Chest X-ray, AP view. Patient: 32 years old, sex F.
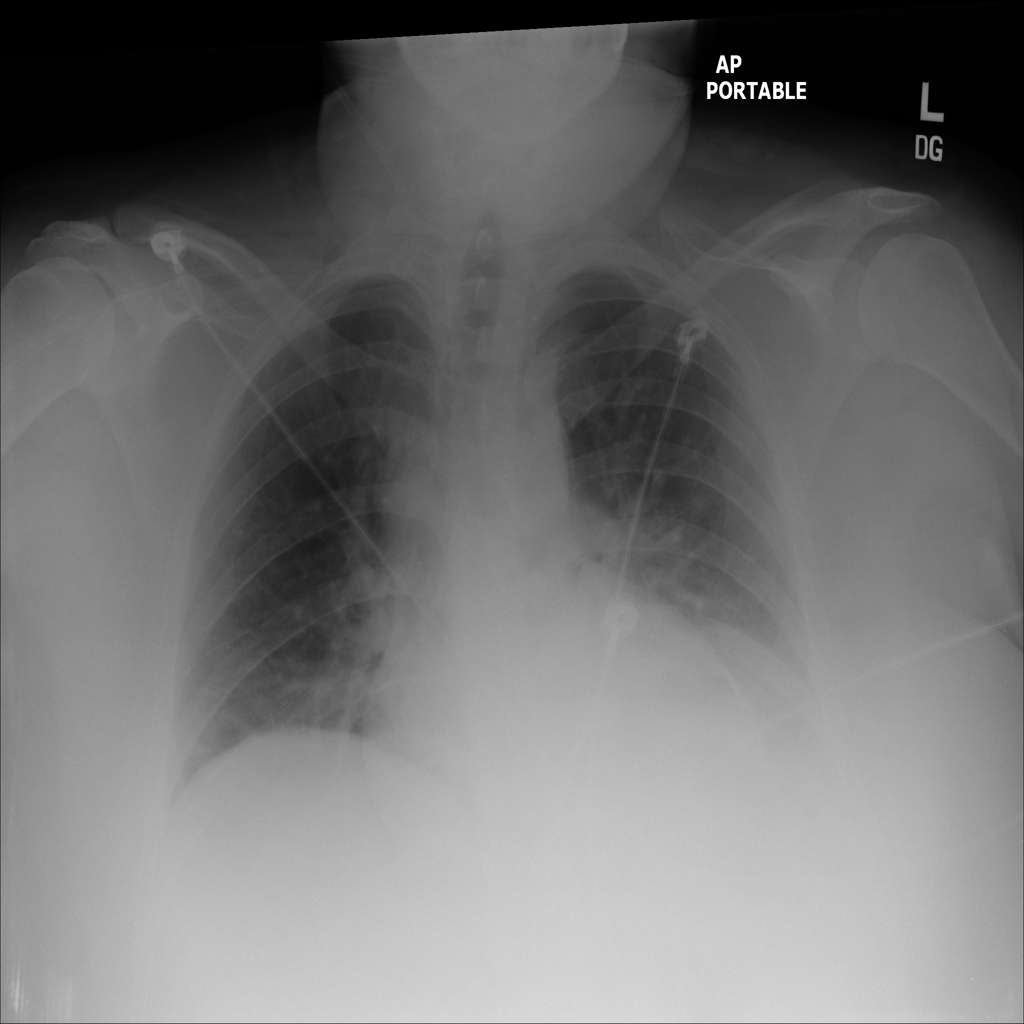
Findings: Effusion